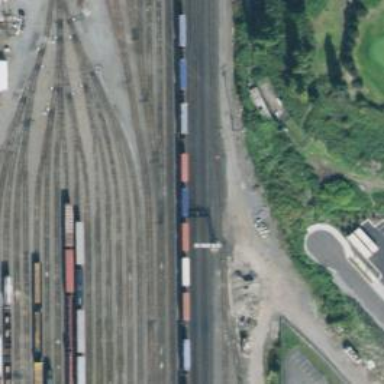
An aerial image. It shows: Railway signal.